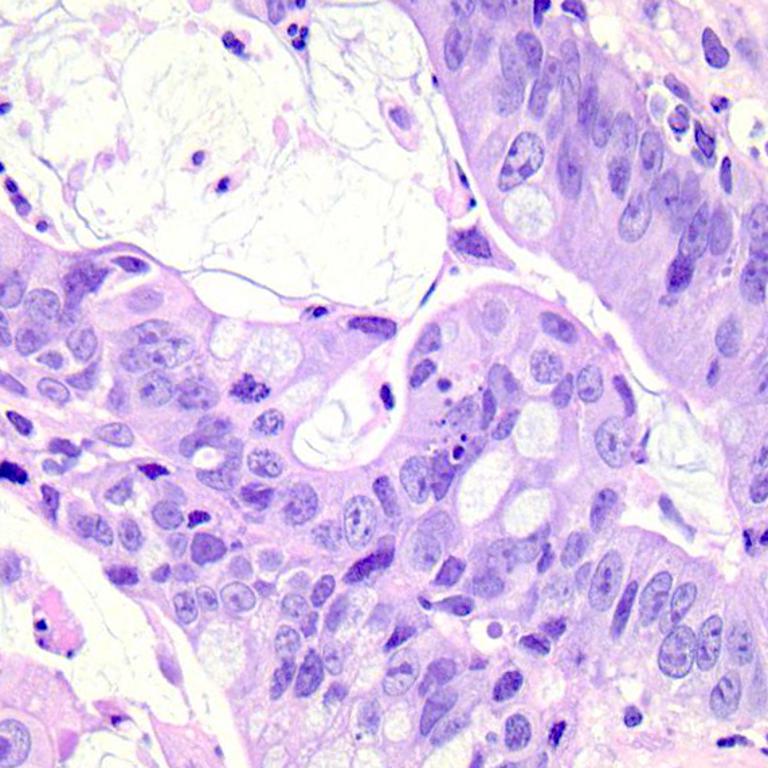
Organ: colon
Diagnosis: adenocarcinomas